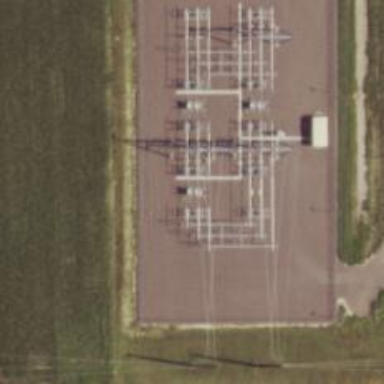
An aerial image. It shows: Switch used for power control.